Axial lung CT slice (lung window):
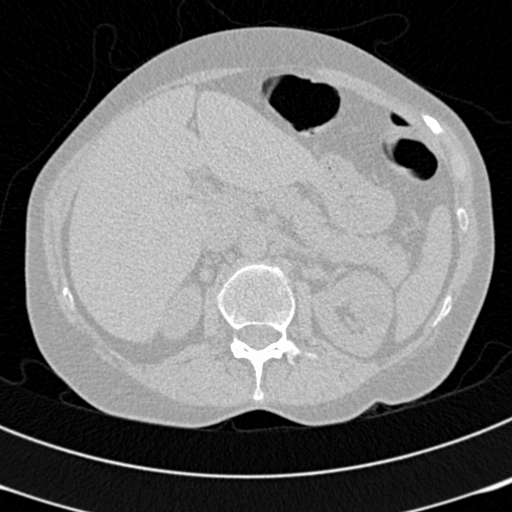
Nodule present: no